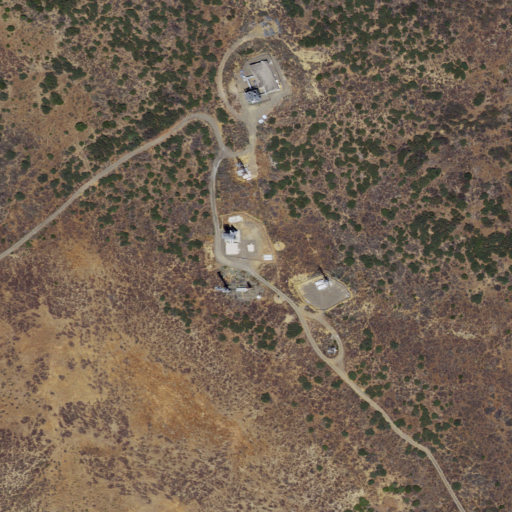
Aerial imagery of ridge(s) in California named Anticline Ridge containing shrub, grassland, open development, medium intensity development, and low intensity development